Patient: sex M, age 37
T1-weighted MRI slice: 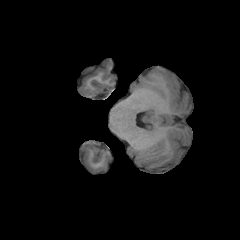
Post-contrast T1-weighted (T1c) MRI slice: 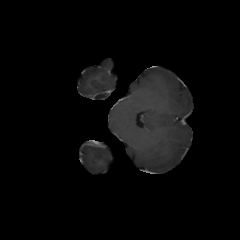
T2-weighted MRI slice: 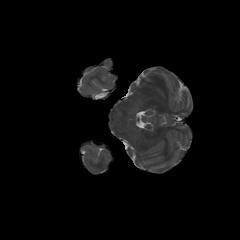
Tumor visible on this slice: no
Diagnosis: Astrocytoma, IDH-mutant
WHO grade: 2